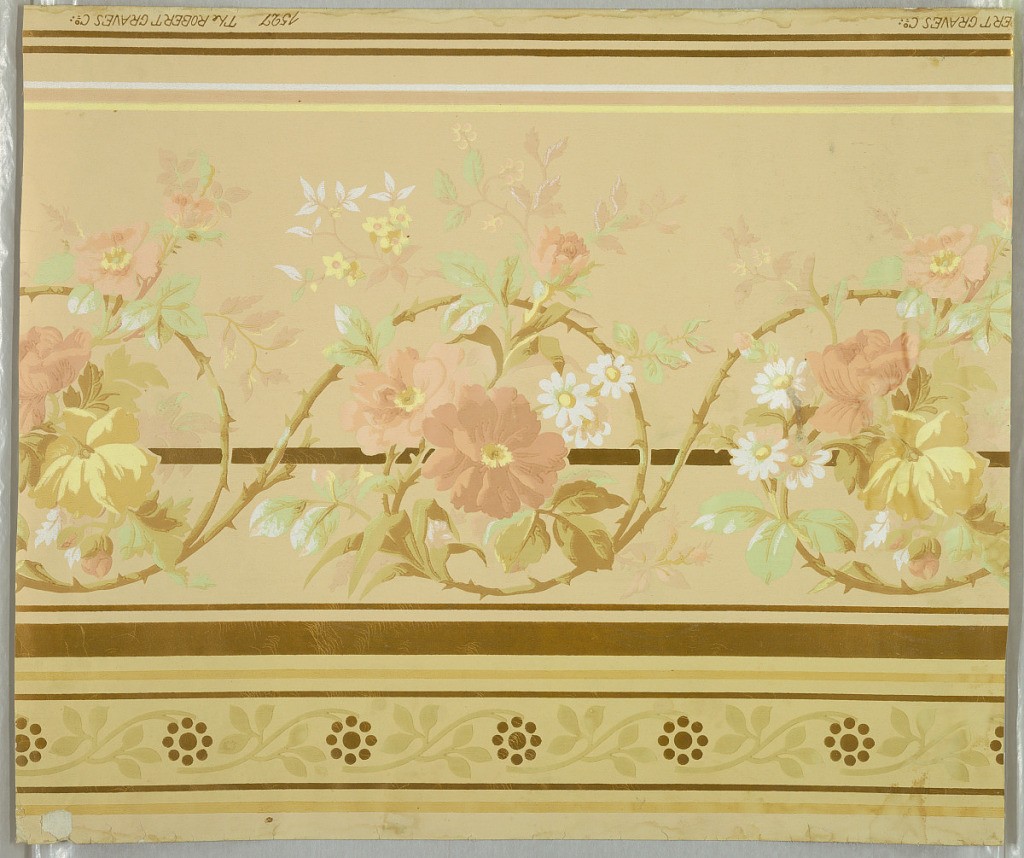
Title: Frieze
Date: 1890–1900
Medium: Machine-printed, mica
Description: Daisy and rose vine design in white, pink, yellow and green on tan ground. Stripes and conventional border, mica finish.